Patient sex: M
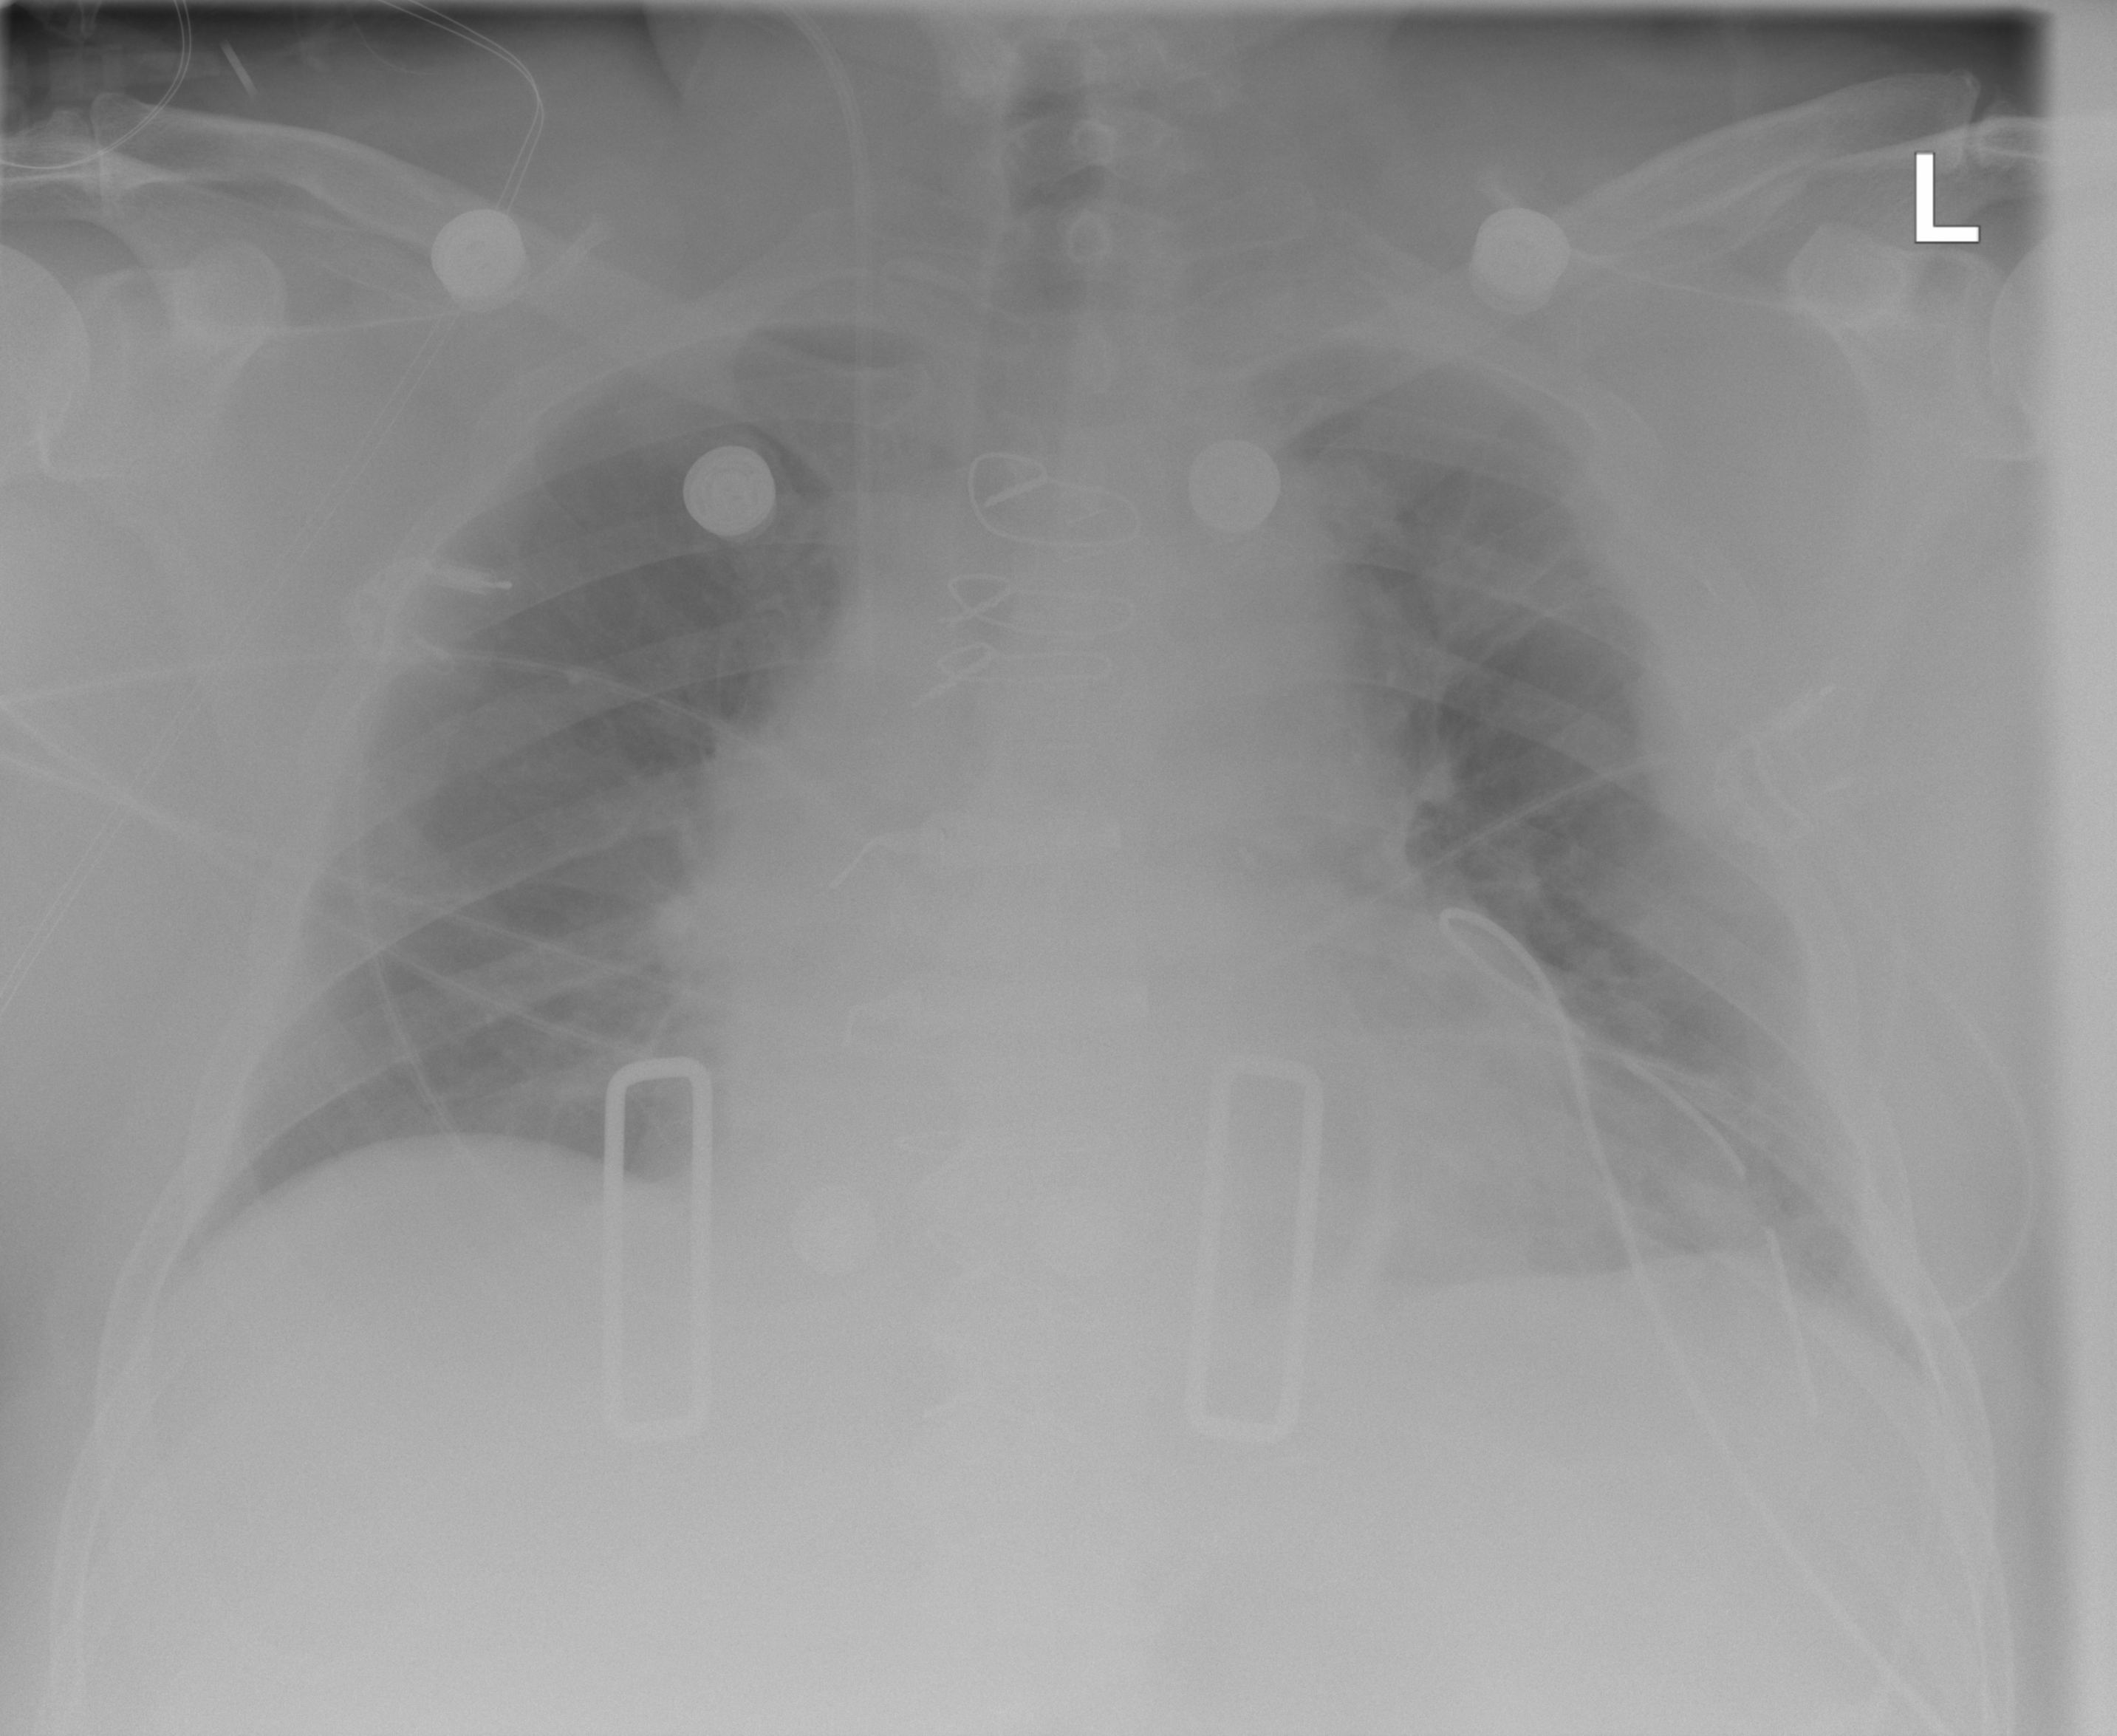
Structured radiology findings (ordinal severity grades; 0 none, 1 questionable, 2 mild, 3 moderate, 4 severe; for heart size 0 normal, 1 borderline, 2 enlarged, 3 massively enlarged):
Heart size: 2
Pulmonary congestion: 0
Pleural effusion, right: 0
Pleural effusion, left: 1
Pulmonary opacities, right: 0
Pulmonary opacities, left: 0
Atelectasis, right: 0
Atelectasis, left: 2